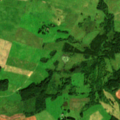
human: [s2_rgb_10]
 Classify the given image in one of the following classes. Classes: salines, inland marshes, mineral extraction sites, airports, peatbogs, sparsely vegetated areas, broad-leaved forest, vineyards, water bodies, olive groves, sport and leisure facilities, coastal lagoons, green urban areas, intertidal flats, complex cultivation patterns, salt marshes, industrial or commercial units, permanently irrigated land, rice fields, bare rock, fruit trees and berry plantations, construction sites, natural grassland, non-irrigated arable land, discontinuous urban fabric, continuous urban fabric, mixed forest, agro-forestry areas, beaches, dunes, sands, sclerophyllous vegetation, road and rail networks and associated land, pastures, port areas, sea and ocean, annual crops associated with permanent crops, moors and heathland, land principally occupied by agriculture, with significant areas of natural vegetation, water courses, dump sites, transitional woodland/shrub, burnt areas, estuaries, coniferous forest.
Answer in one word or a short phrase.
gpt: non-irrigated arable land, land principally occupied by agriculture, with significant areas of natural vegetation, transitional woodland/shrub